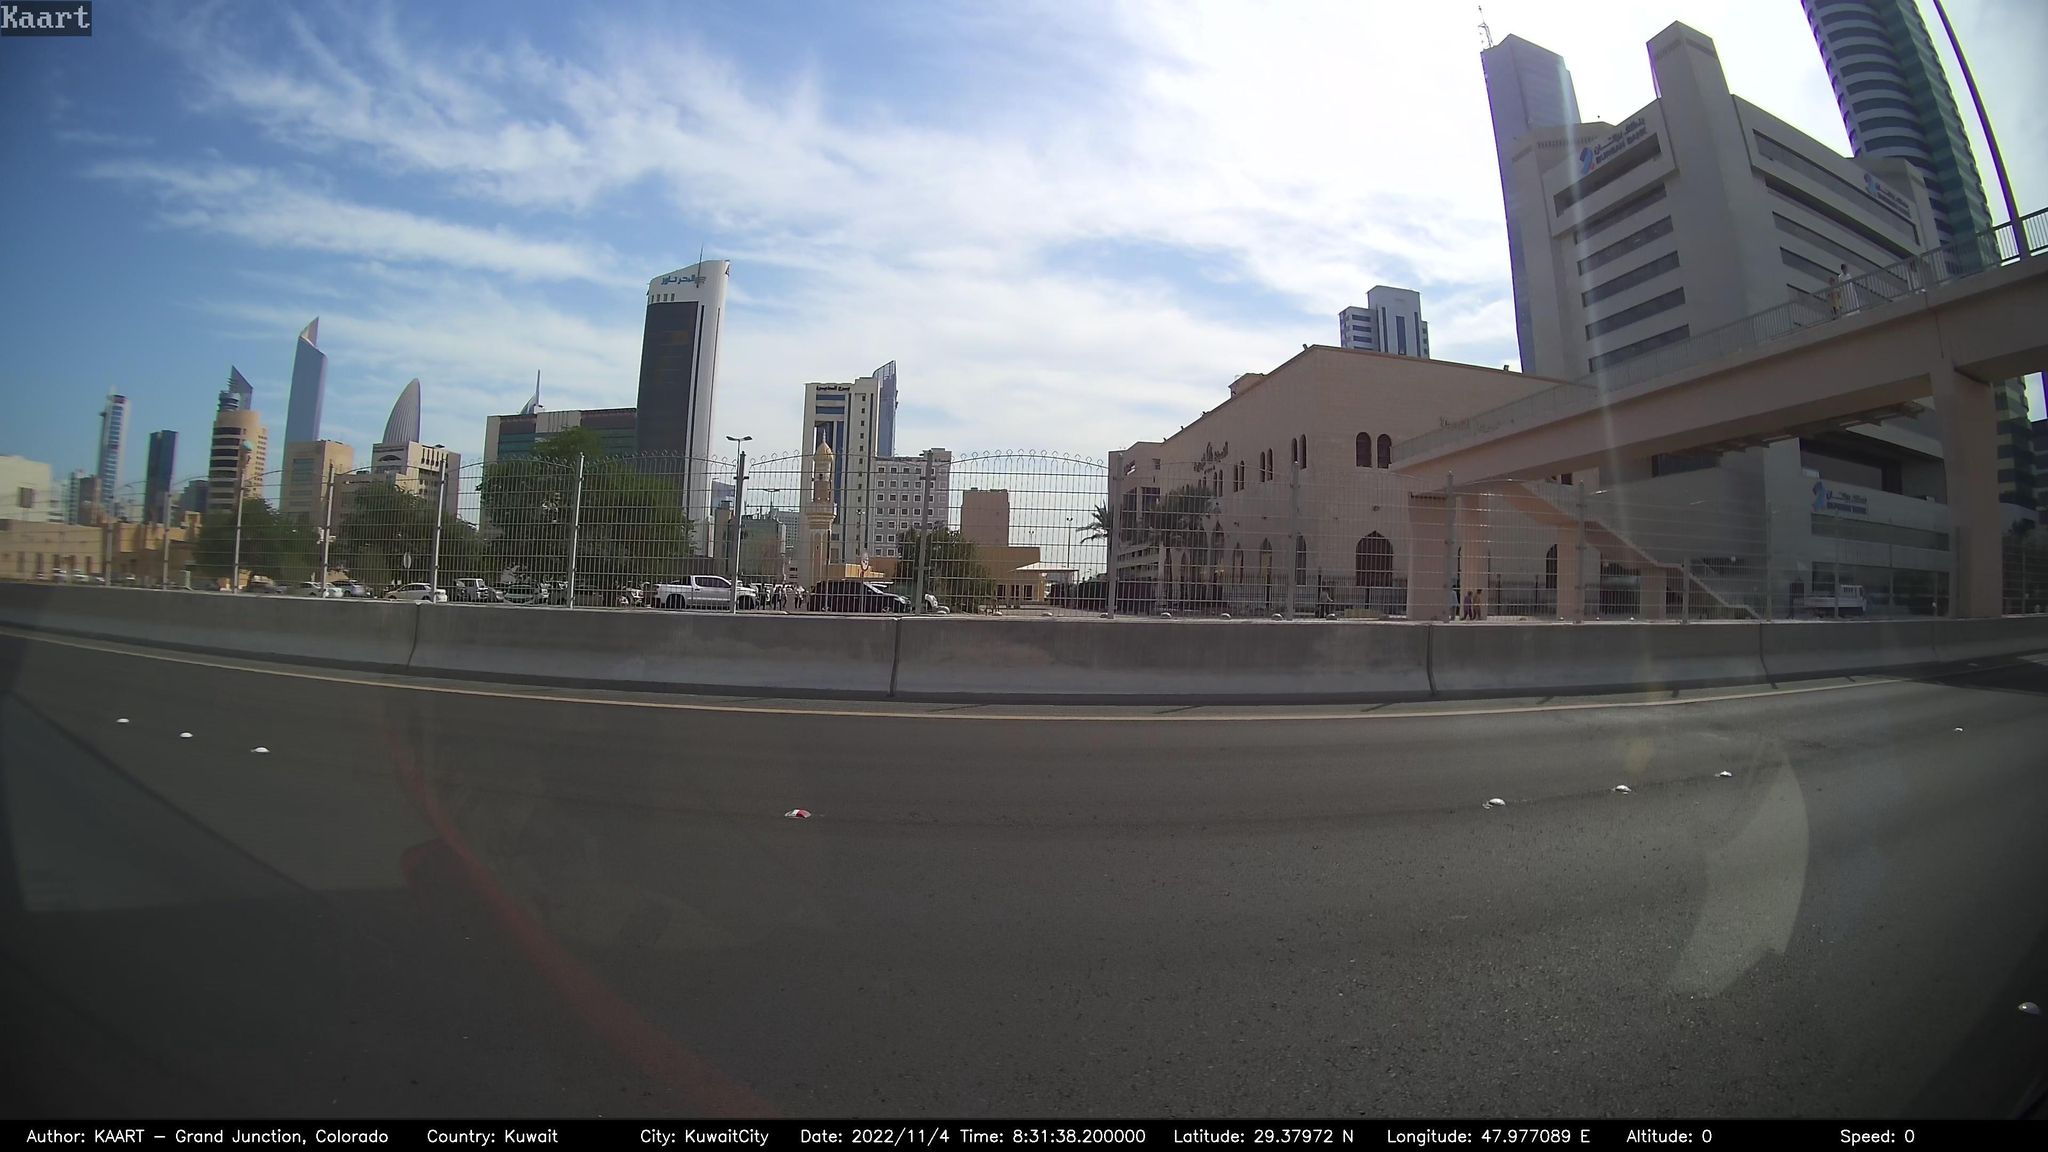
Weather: clear
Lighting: day
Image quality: good
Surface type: driving surface
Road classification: footway, steps
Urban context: urban centre
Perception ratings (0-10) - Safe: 1.93, Lively: 7.41, Beautiful: 7.1, Boring: 2.74, Depressing: 4.6, Wealthy: 4.73